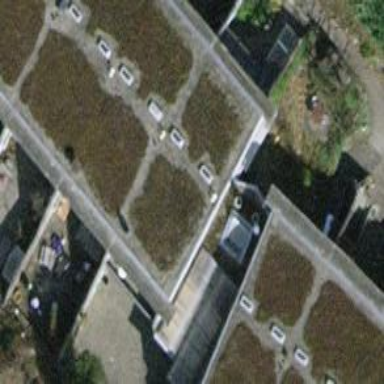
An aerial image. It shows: Terrace building.